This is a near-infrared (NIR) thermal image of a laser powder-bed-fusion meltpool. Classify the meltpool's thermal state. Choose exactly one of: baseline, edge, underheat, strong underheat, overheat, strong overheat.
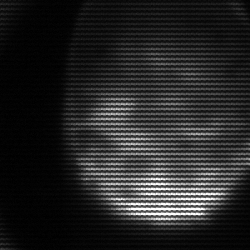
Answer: edge